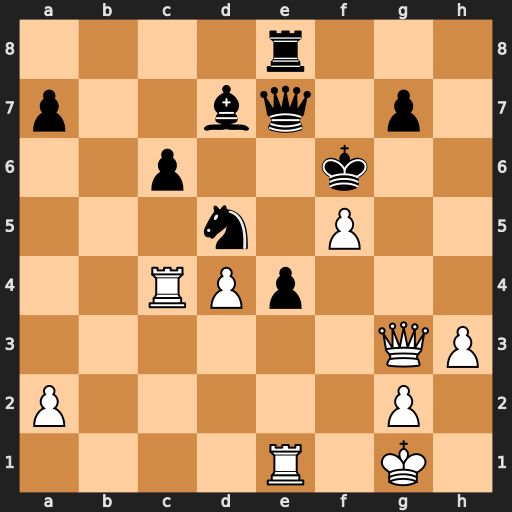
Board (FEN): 4r3/p2bq1p1/2p2k2/3n1P2/2RPp3/6QP/P5P1/4R1K1
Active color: w
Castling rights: -
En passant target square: -
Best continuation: Qg6#